Brain MRI, t2w sequence, axial 2D slice.
Patient: age 23, sex F, weight 90 kg, height 1.9 m
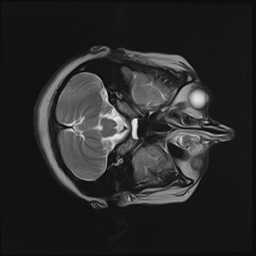